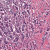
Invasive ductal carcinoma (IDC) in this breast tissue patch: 1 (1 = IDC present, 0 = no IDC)